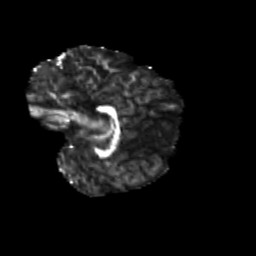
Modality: FA
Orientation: sagittal
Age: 8
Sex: male
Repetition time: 9.512 s
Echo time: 0.089 s